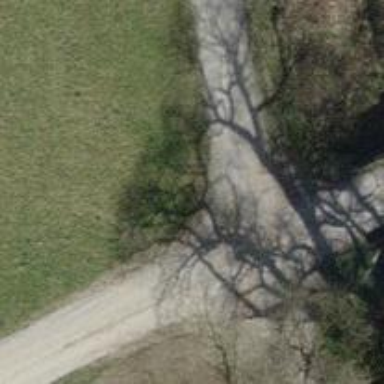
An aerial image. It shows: Pebblestone track with grade2 tracktype.